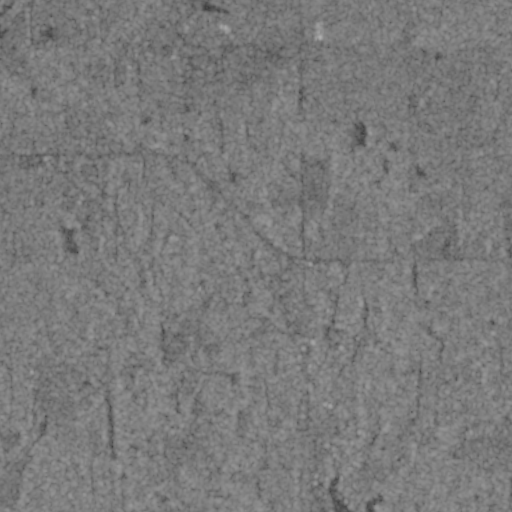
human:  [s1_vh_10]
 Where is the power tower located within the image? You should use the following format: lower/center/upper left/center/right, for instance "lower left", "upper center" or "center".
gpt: The power tower is located in the upper of the image.
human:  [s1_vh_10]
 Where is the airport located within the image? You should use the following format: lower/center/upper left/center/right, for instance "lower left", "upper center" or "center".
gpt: There is no airport in the image.

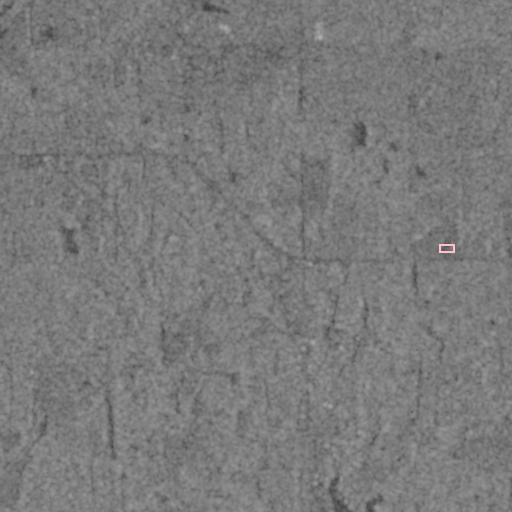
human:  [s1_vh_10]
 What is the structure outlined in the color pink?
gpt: The structure outlined in pink is a building.
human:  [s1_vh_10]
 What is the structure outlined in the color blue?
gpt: There is no blue outline.